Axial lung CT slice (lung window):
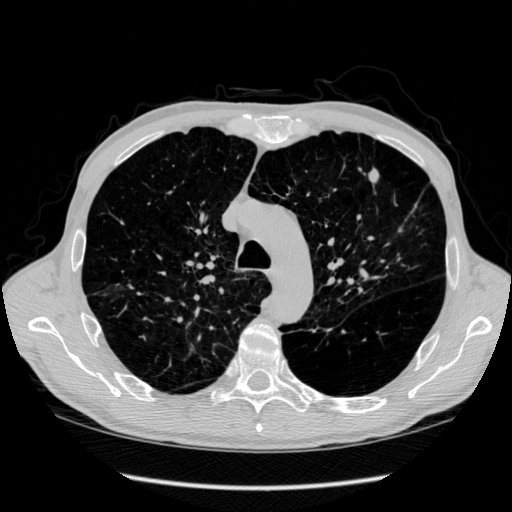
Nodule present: yes
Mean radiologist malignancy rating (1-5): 4